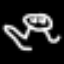
Label: frog